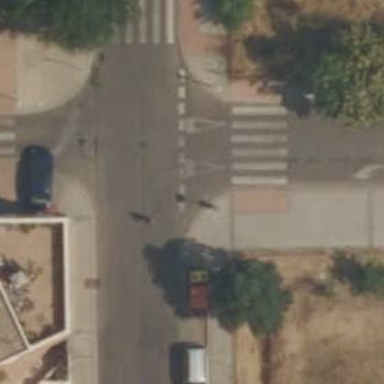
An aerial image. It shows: Road with "give way" sign.